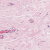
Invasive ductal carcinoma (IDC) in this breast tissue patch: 0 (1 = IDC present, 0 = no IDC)